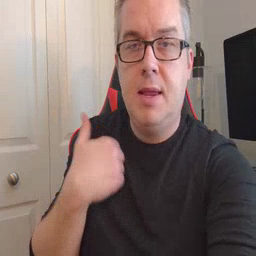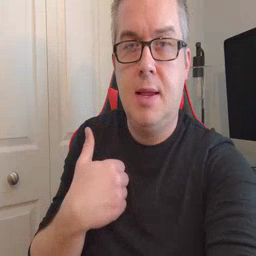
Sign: bath